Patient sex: F
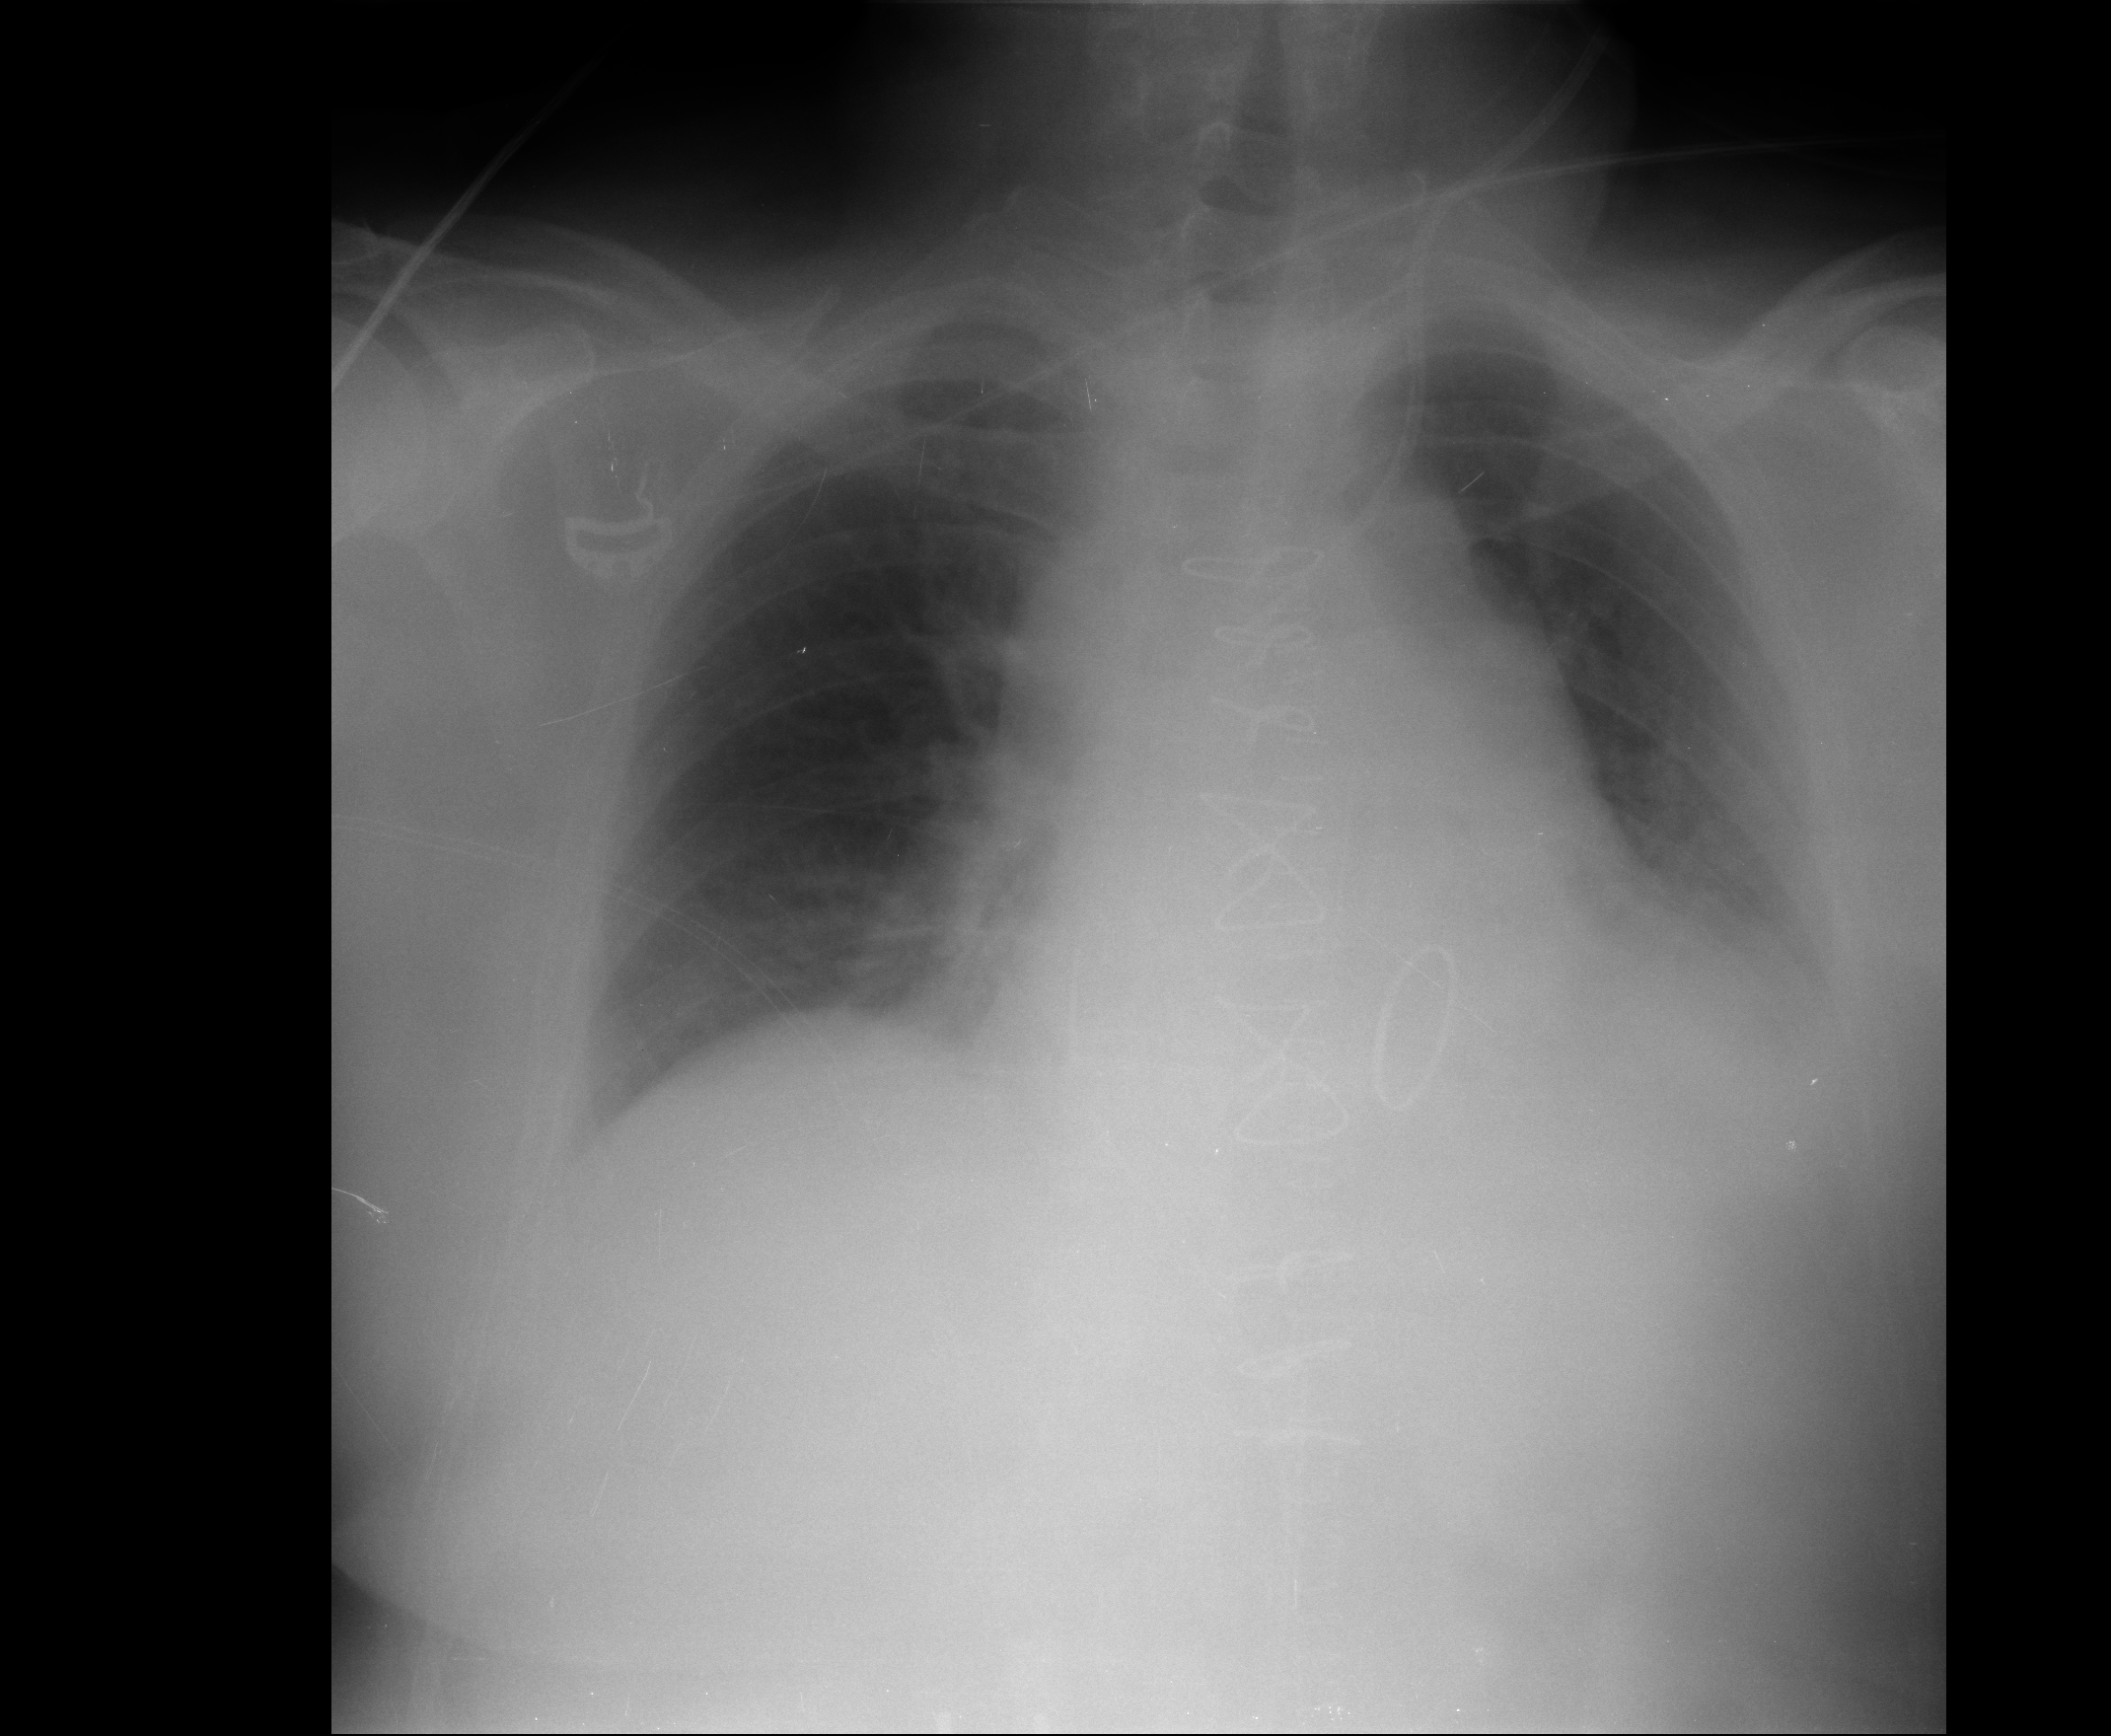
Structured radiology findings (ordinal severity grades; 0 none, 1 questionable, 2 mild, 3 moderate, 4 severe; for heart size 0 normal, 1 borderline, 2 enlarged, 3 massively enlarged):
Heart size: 0
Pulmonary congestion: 1
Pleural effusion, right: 0
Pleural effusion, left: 2
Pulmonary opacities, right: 0
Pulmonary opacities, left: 0
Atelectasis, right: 0
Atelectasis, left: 0